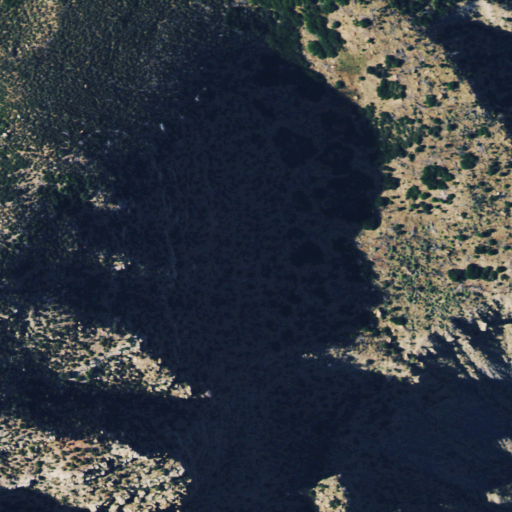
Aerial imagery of cliff(s) in Colorado named East Rim containing shrub and grassland